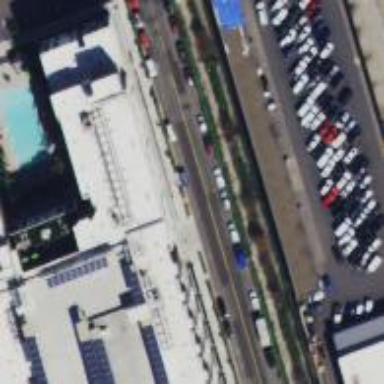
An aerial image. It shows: Commercial building.